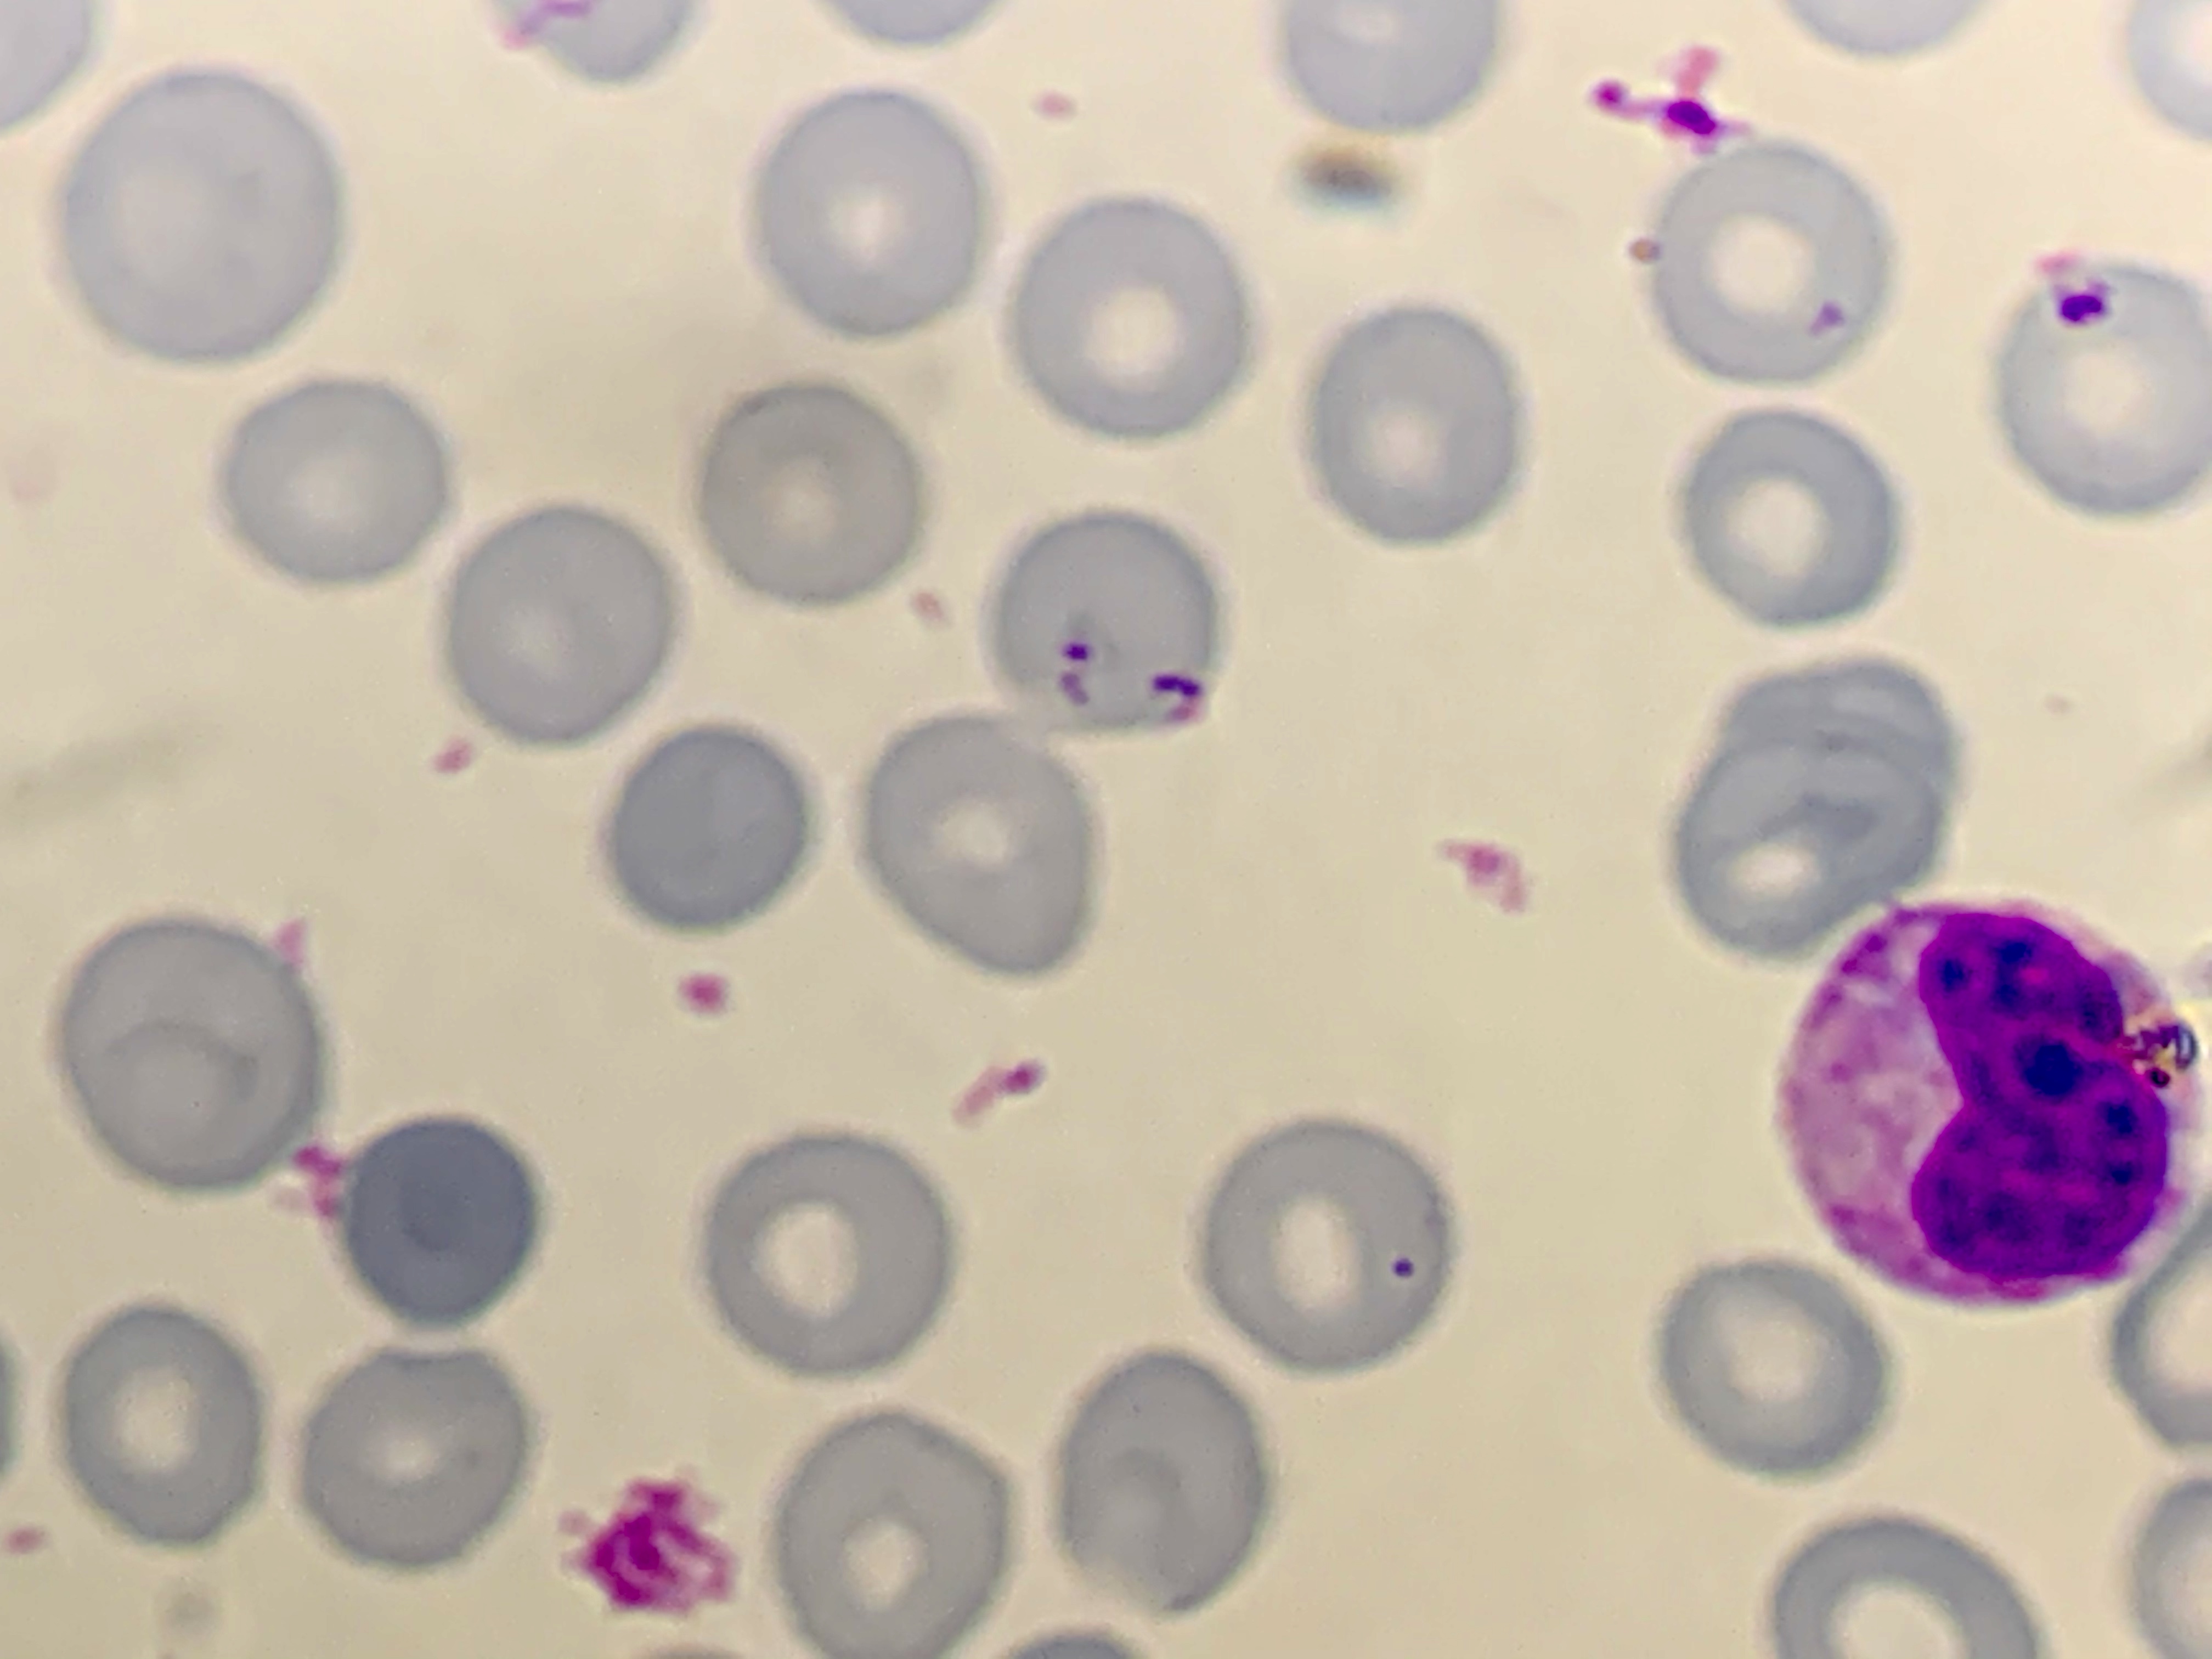
Cell type: METAMYELOCYTES